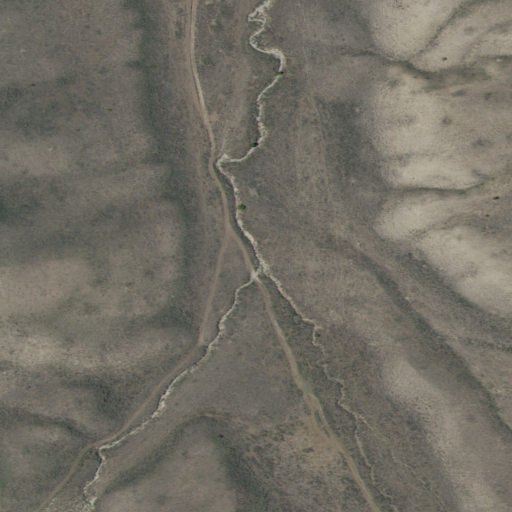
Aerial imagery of valley in Idaho named Corral Canyon containing only shrub